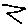
Label: zigzag